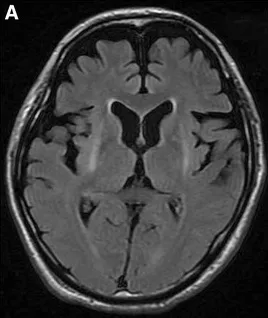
Fluid attenuated inversion recovery images on brain MRI. A, B. Fluid attenuated inversion recovery images on MRI demonstrated linear high signal intensity of putamen bilaterally and mild cerebellar and pontine atrophy.
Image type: radiology (mri)